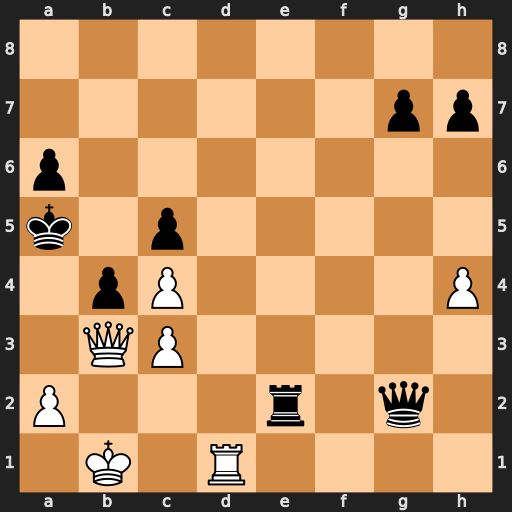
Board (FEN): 8/6pp/p7/k1p5/1pP4P/1QP5/P3r1q1/1K1R4
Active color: w
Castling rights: -
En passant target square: -
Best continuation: cxb4+ cxb4 Rd5+ Qxd5 cxd5